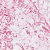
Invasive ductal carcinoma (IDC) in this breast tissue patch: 0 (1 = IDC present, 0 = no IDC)